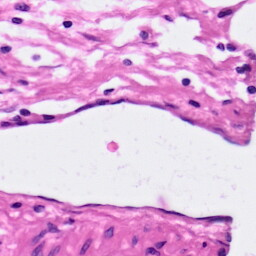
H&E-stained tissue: Pancreatic